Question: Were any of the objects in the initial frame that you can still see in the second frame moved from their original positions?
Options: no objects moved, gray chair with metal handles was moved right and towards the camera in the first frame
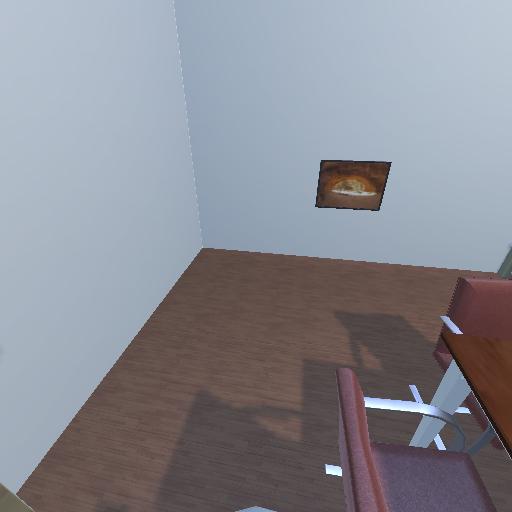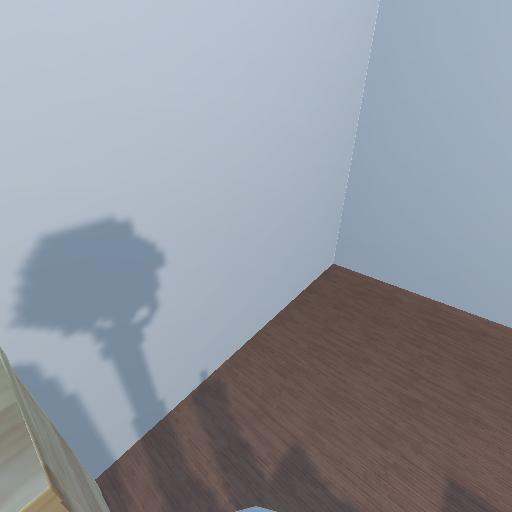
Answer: no objects moved